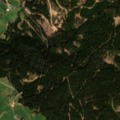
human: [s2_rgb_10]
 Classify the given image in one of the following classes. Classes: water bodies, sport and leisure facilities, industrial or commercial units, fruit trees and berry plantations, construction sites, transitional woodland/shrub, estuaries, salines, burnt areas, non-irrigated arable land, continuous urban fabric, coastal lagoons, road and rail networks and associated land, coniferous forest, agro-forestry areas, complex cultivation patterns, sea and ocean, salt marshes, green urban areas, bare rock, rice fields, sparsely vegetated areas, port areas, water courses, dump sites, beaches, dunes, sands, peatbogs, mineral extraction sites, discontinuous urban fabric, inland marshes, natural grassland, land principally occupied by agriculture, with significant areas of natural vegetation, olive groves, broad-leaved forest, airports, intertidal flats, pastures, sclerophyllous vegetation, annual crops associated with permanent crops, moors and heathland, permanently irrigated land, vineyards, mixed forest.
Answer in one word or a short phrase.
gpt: pastures, coniferous forest